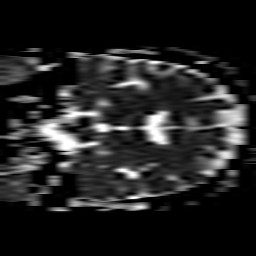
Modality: ADC
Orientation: coronal
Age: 62
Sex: female
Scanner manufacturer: philips
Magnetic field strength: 3 T
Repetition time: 4.034 s
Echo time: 0.05928 s